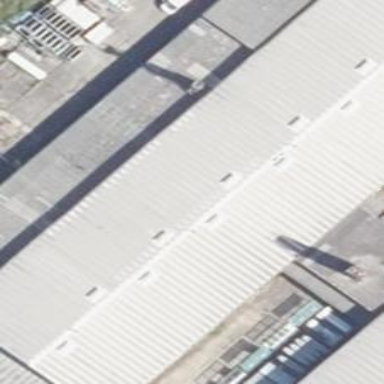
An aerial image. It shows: Commercial building.